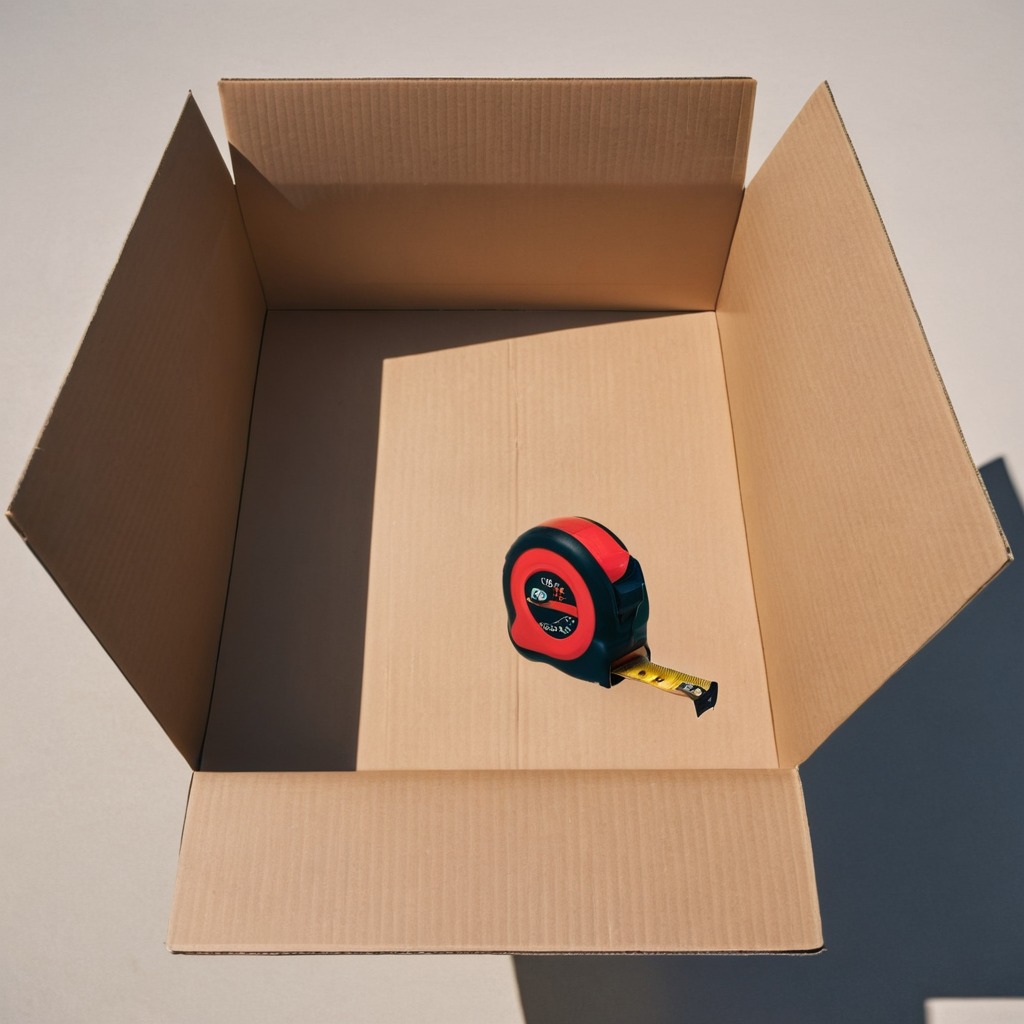
A measuring tape is lying on a clean dry cardboard box surface in an outdoor workshop during daytime bright natural light soft shadows slightly creased but